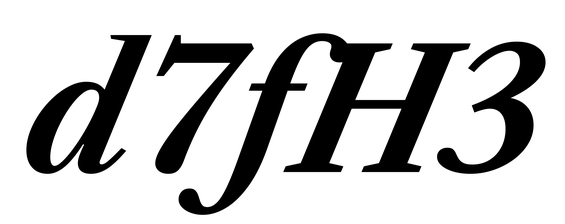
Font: LibreCaslonText-Italic_Bold_Italic